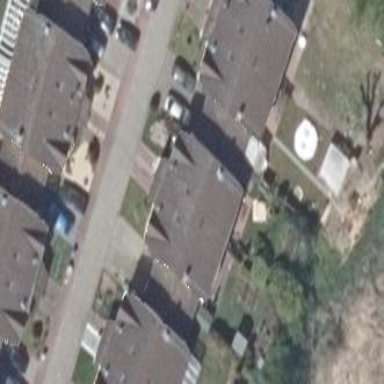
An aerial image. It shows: Semi-detached house.